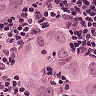
Metastatic tissue present: yes